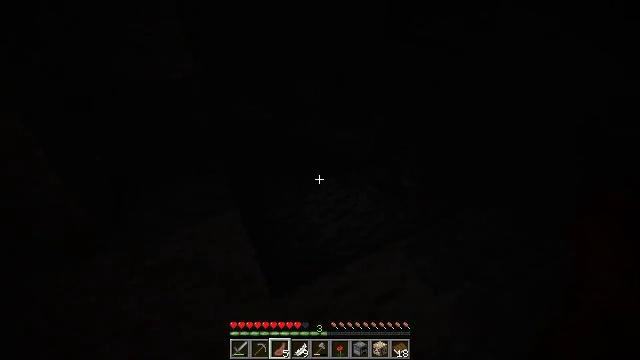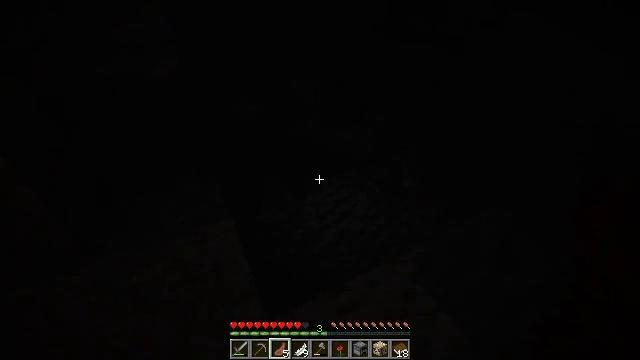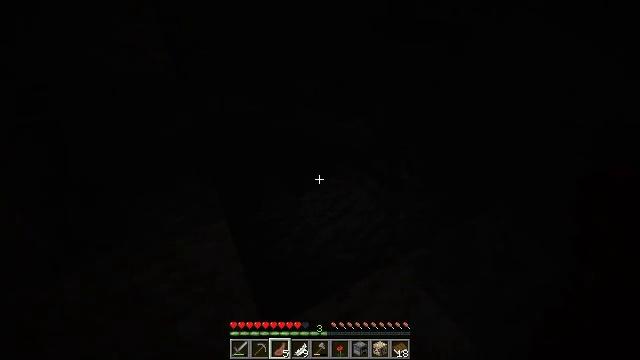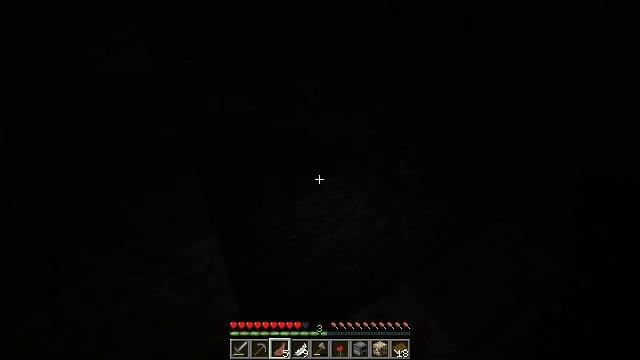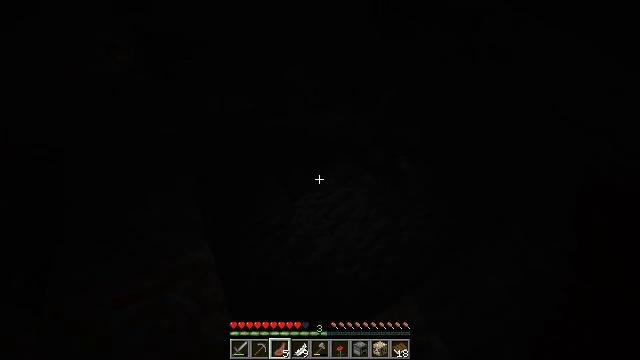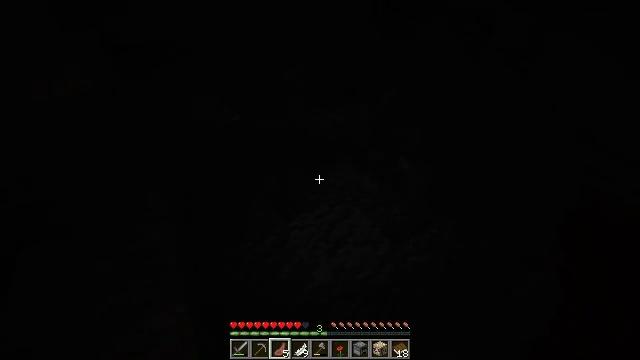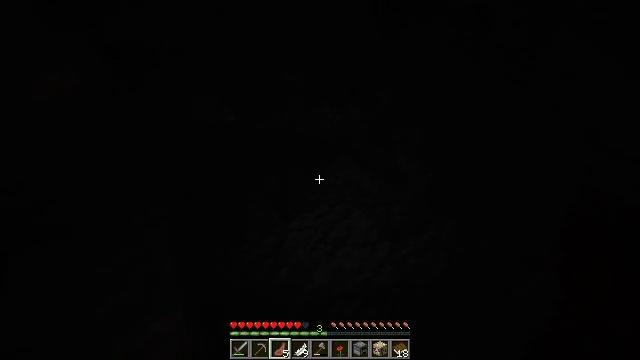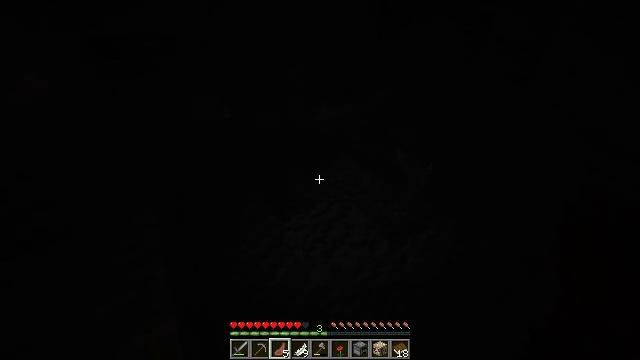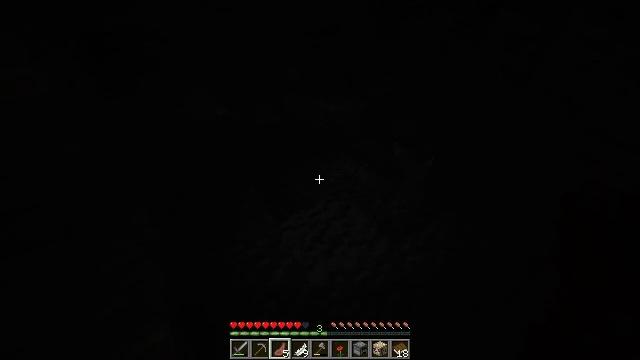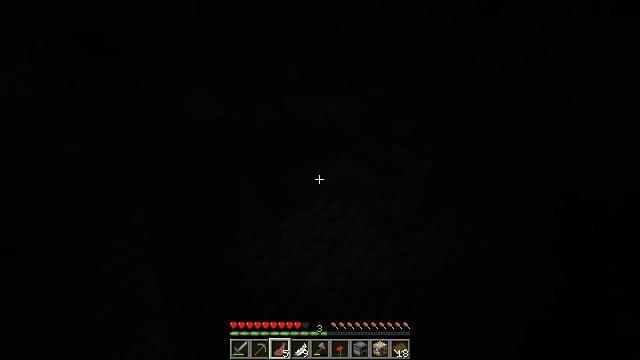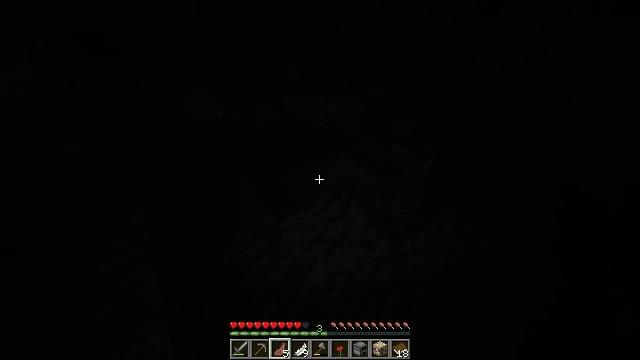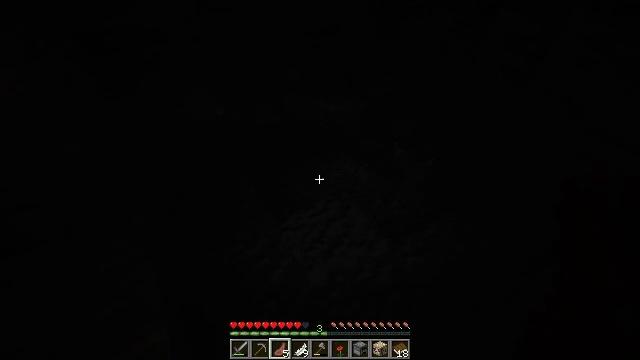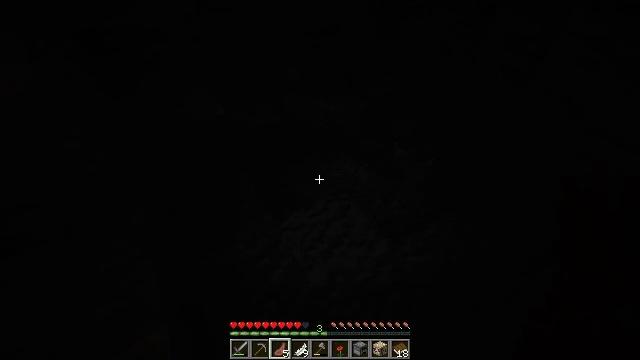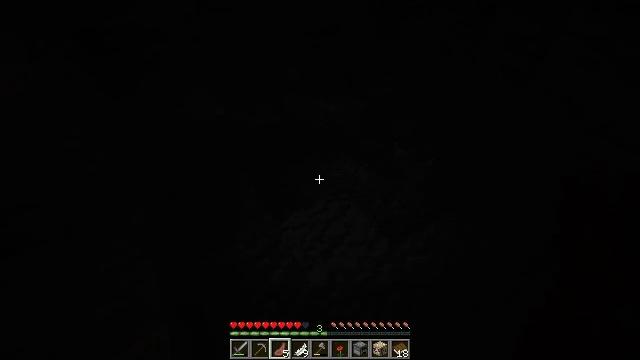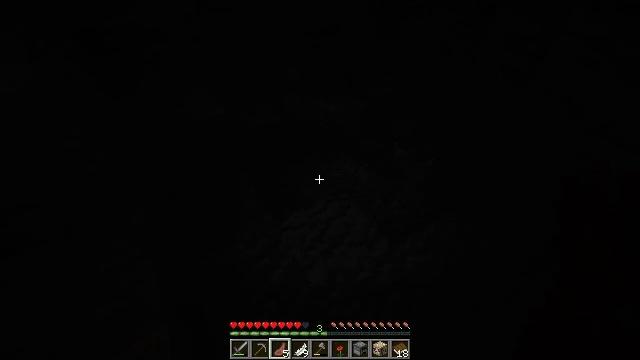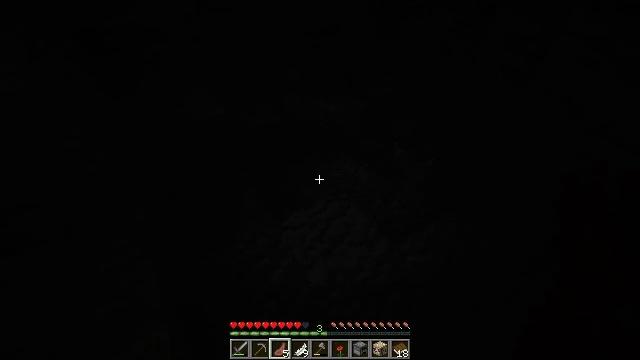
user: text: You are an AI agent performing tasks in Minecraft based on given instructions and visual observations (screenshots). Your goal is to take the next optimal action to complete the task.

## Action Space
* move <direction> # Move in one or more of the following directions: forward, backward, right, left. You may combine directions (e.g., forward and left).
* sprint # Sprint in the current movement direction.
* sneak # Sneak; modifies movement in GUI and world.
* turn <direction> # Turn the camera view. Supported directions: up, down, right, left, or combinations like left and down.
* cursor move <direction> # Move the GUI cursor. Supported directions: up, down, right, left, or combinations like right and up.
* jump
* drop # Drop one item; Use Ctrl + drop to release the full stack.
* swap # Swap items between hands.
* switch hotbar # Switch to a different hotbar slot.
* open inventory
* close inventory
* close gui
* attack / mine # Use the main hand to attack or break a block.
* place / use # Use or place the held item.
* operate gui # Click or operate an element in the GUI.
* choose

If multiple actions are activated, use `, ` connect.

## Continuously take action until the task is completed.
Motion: motion action
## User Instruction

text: Destroy the wall torch to gather it.
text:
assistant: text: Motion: move forward, turn down
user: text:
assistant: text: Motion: move forward, turn down
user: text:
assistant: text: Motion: move forward, turn down
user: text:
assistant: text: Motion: move forward, turn down
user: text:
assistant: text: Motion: move forward, turn down
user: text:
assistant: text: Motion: no_op
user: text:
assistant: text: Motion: turn down
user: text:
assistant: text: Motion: turn down
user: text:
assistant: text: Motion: no_op
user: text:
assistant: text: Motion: no_op
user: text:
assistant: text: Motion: no_op
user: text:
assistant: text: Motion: no_op
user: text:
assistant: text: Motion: no_op
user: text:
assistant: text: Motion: no_op
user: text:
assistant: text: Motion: no_op
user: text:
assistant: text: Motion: no_op
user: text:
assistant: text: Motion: no_op
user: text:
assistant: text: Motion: no_op
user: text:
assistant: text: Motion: move forward
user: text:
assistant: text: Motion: move forward
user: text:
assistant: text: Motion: move forward
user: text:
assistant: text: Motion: move forward
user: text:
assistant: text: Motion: move forward
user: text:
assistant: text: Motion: move forward
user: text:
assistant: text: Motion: move forward, turn right and down
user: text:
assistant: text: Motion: move forward, turn right and down
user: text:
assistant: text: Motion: move forward, turn right and down
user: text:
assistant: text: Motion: move forward and move left, turn right and down
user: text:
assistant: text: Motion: move forward and move left, turn right and down
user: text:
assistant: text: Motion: move forward and move left, turn right